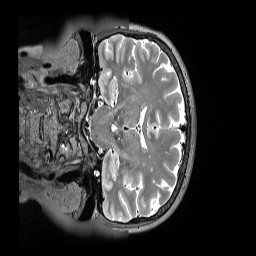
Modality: T2w
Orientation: coronal
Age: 63
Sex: male